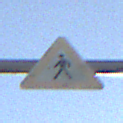
Verkehrszeichen: FussgaengerRechts
Umgebung: Outdoor, Nature
Tageszeit: MorningAfternoon
Wetter: PartlyCloudy
Licht: Natural
Jahreszeit: NotSpecified
Kontrast: HighContrast